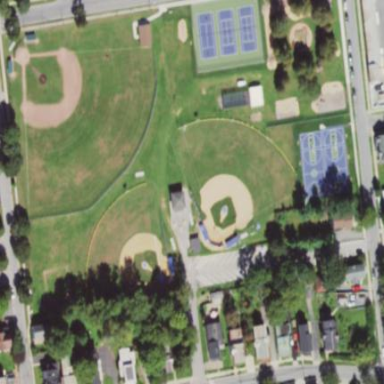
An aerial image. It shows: Baseball pitch for leisure land activities.